Question: I added fonts from google fonts, but they appear in web page as symbols!
I tested in chrome,and FireFox
Example image:

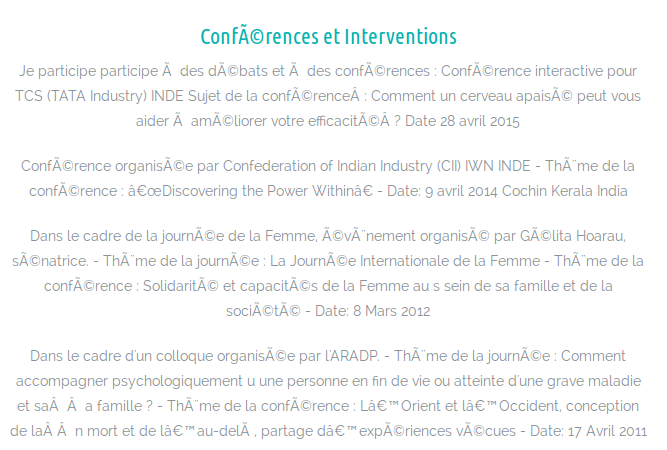
Answer: You have to set your page encode to